Interaction volume radius: 5 \u00c5
Interaction volume height: 30 \u00c5
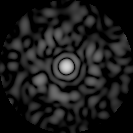
Disorder parameter: 0.8276